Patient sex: M
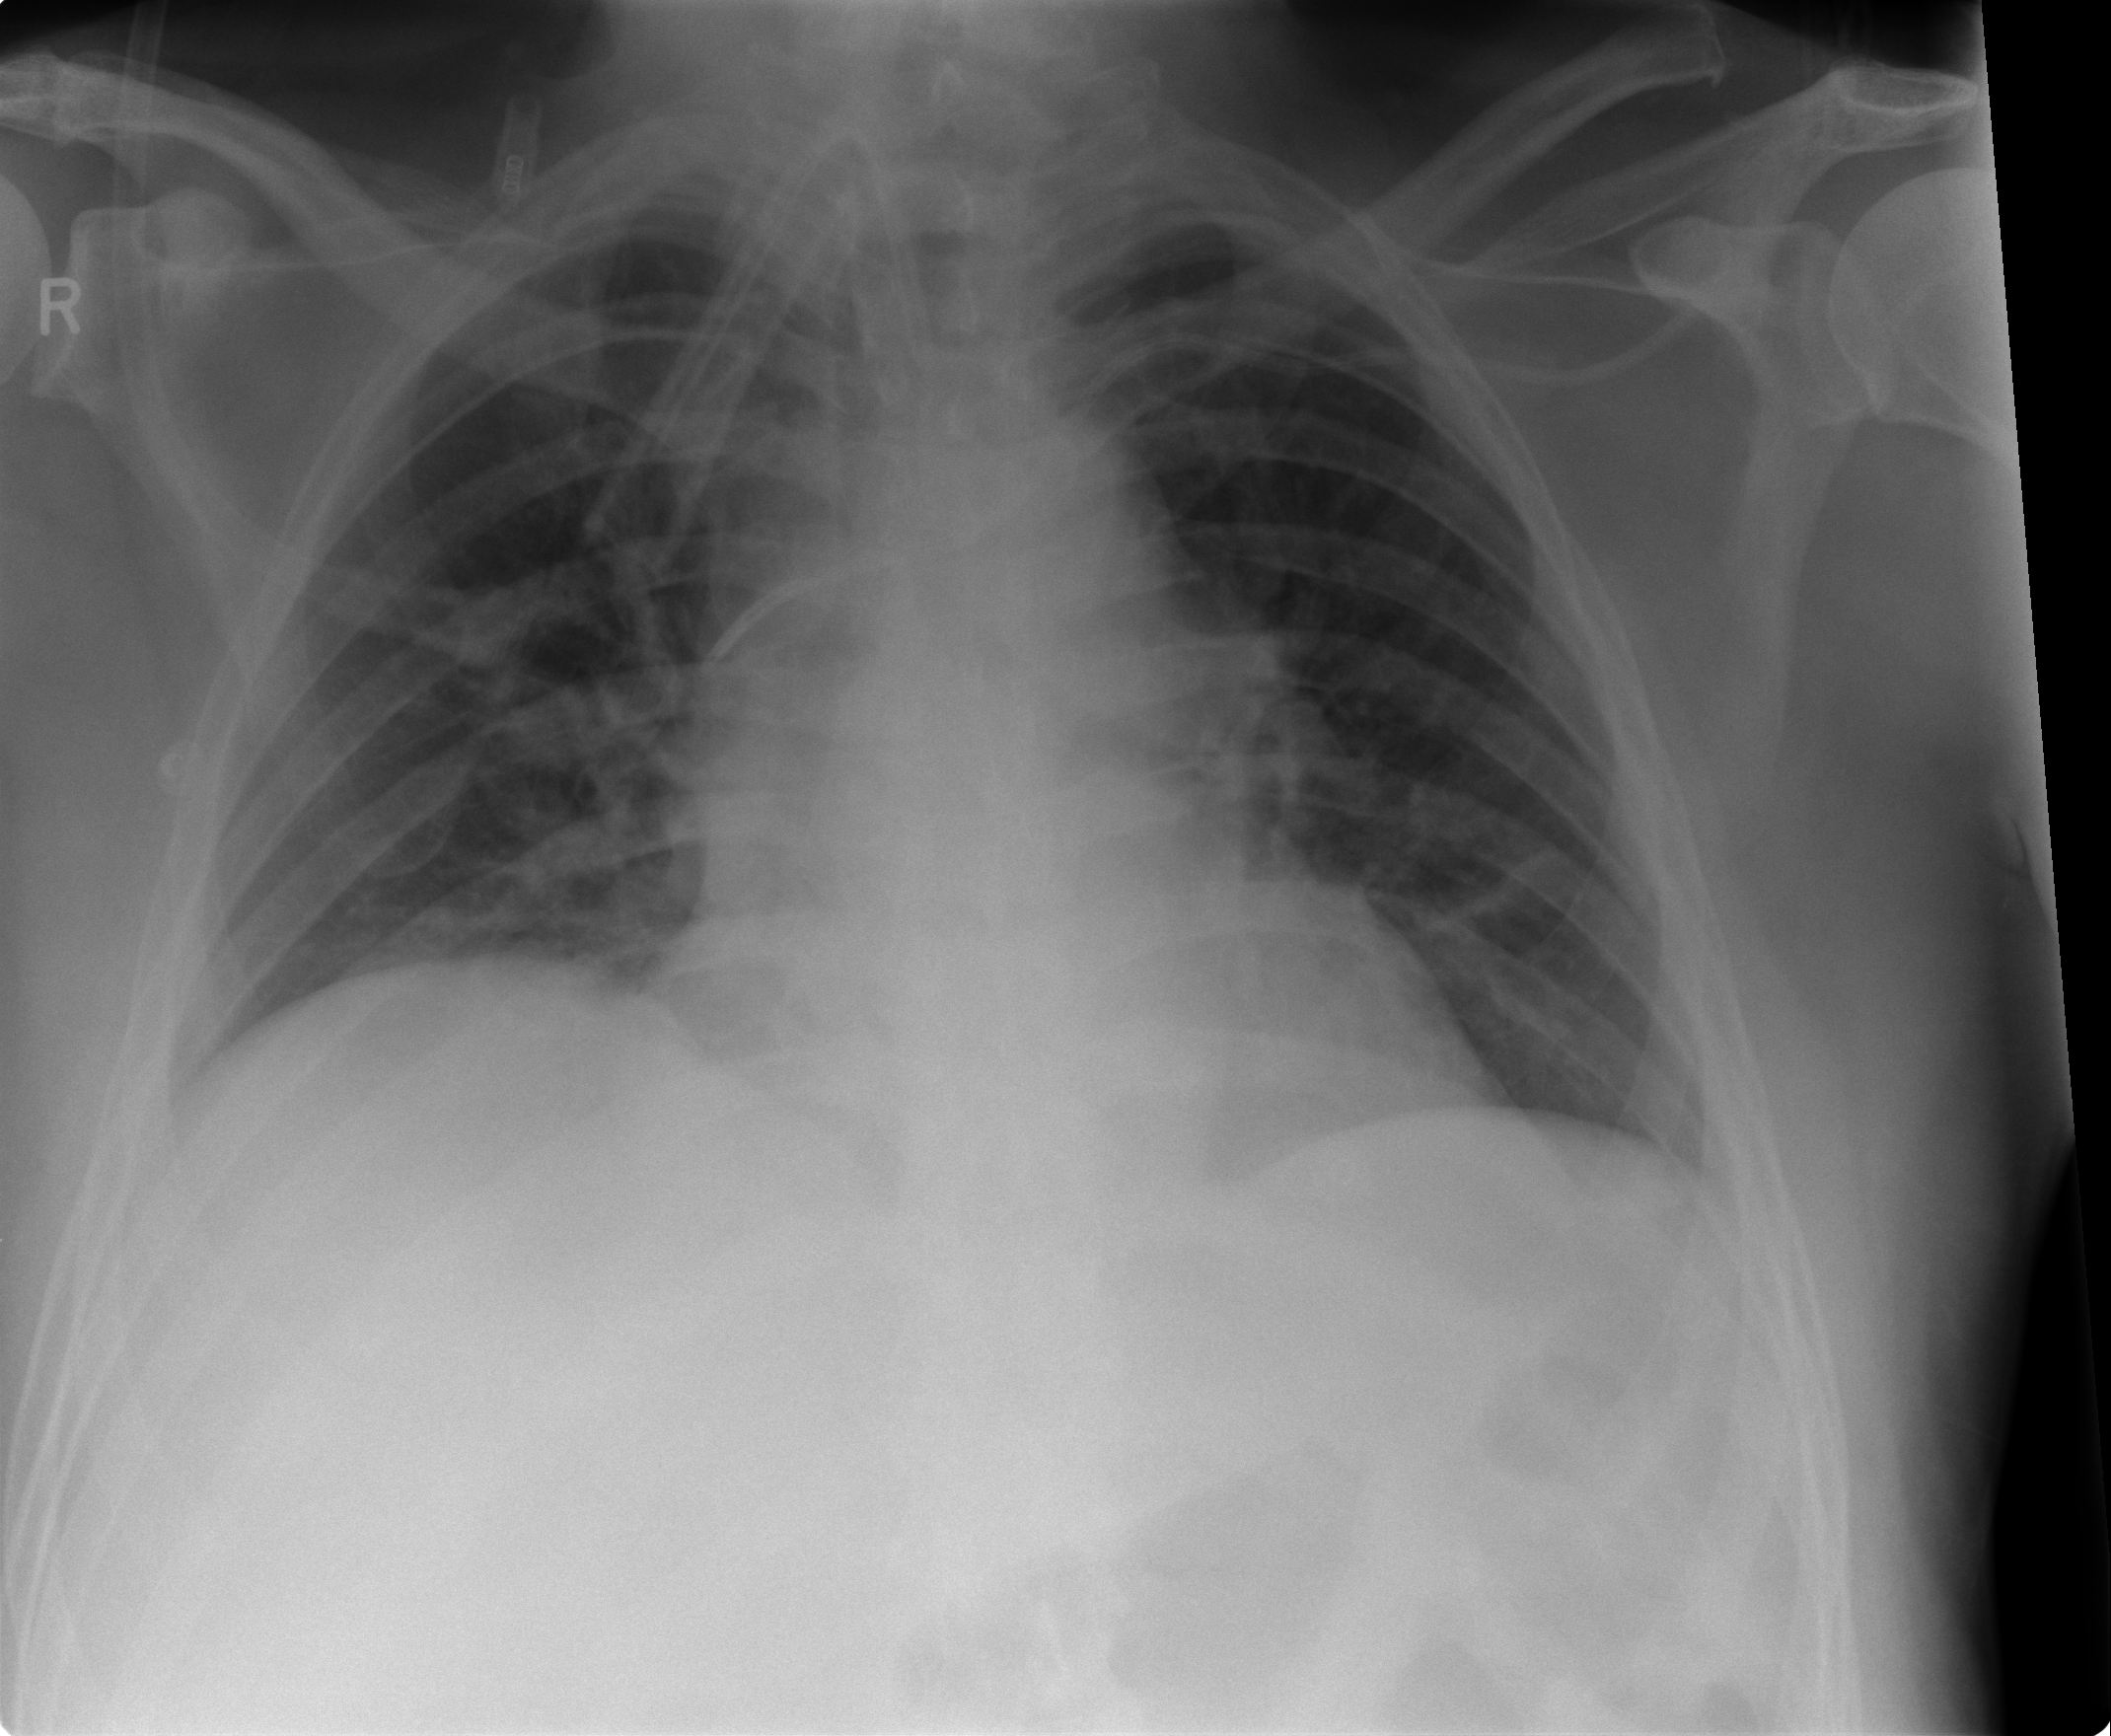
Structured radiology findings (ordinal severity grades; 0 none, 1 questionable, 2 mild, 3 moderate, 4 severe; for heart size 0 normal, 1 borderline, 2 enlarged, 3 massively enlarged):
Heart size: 0
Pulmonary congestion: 2
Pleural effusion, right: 0
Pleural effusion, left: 0
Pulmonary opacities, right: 1
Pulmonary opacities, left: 0
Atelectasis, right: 2
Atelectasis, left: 2